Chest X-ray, PA view. Patient: 24 years old, sex M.
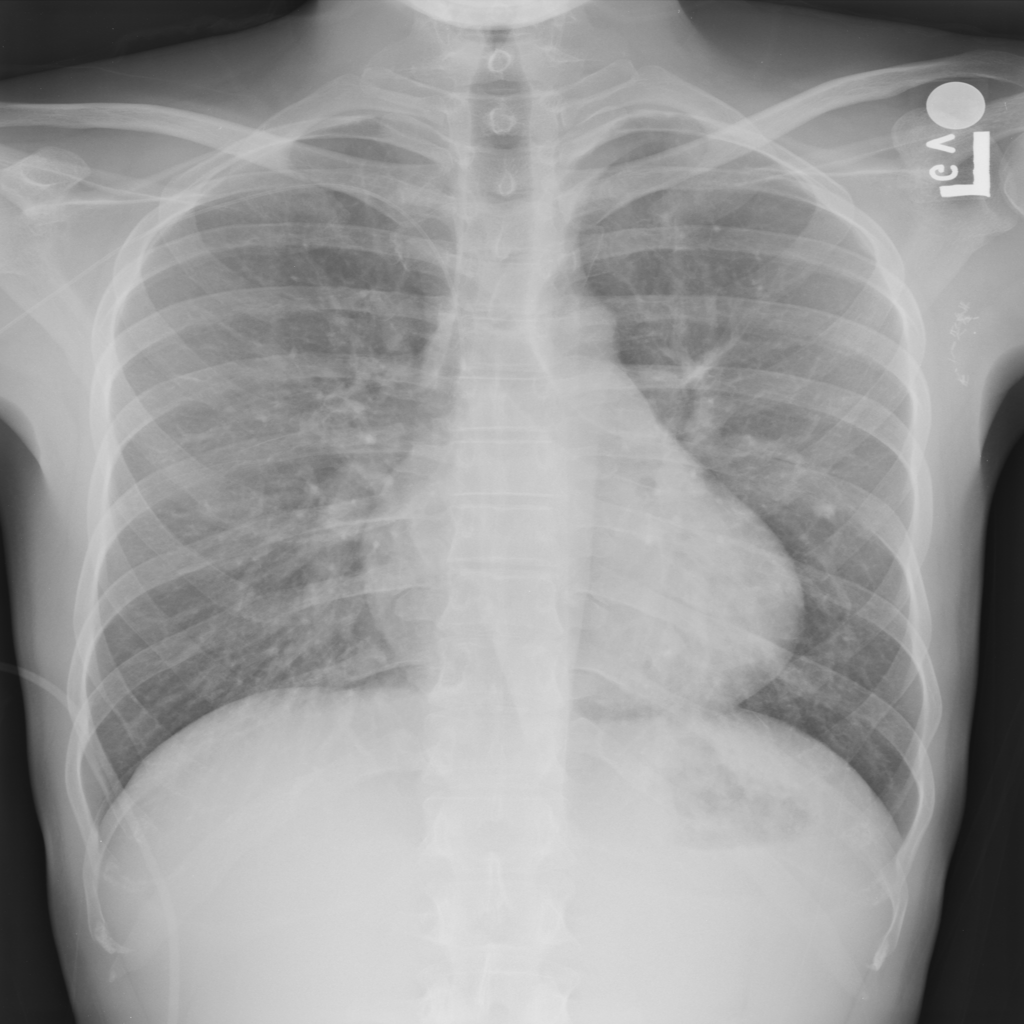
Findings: Cardiomegaly